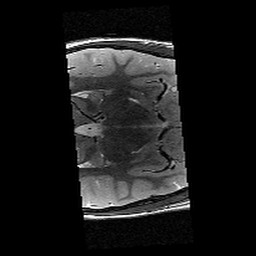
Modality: T2w
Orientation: axial
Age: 13
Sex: male
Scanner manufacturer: siemens
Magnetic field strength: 3 T
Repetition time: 9.23 s
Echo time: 0.067 s